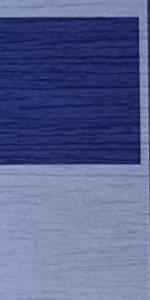
Label: Empty